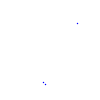
Particle: pion